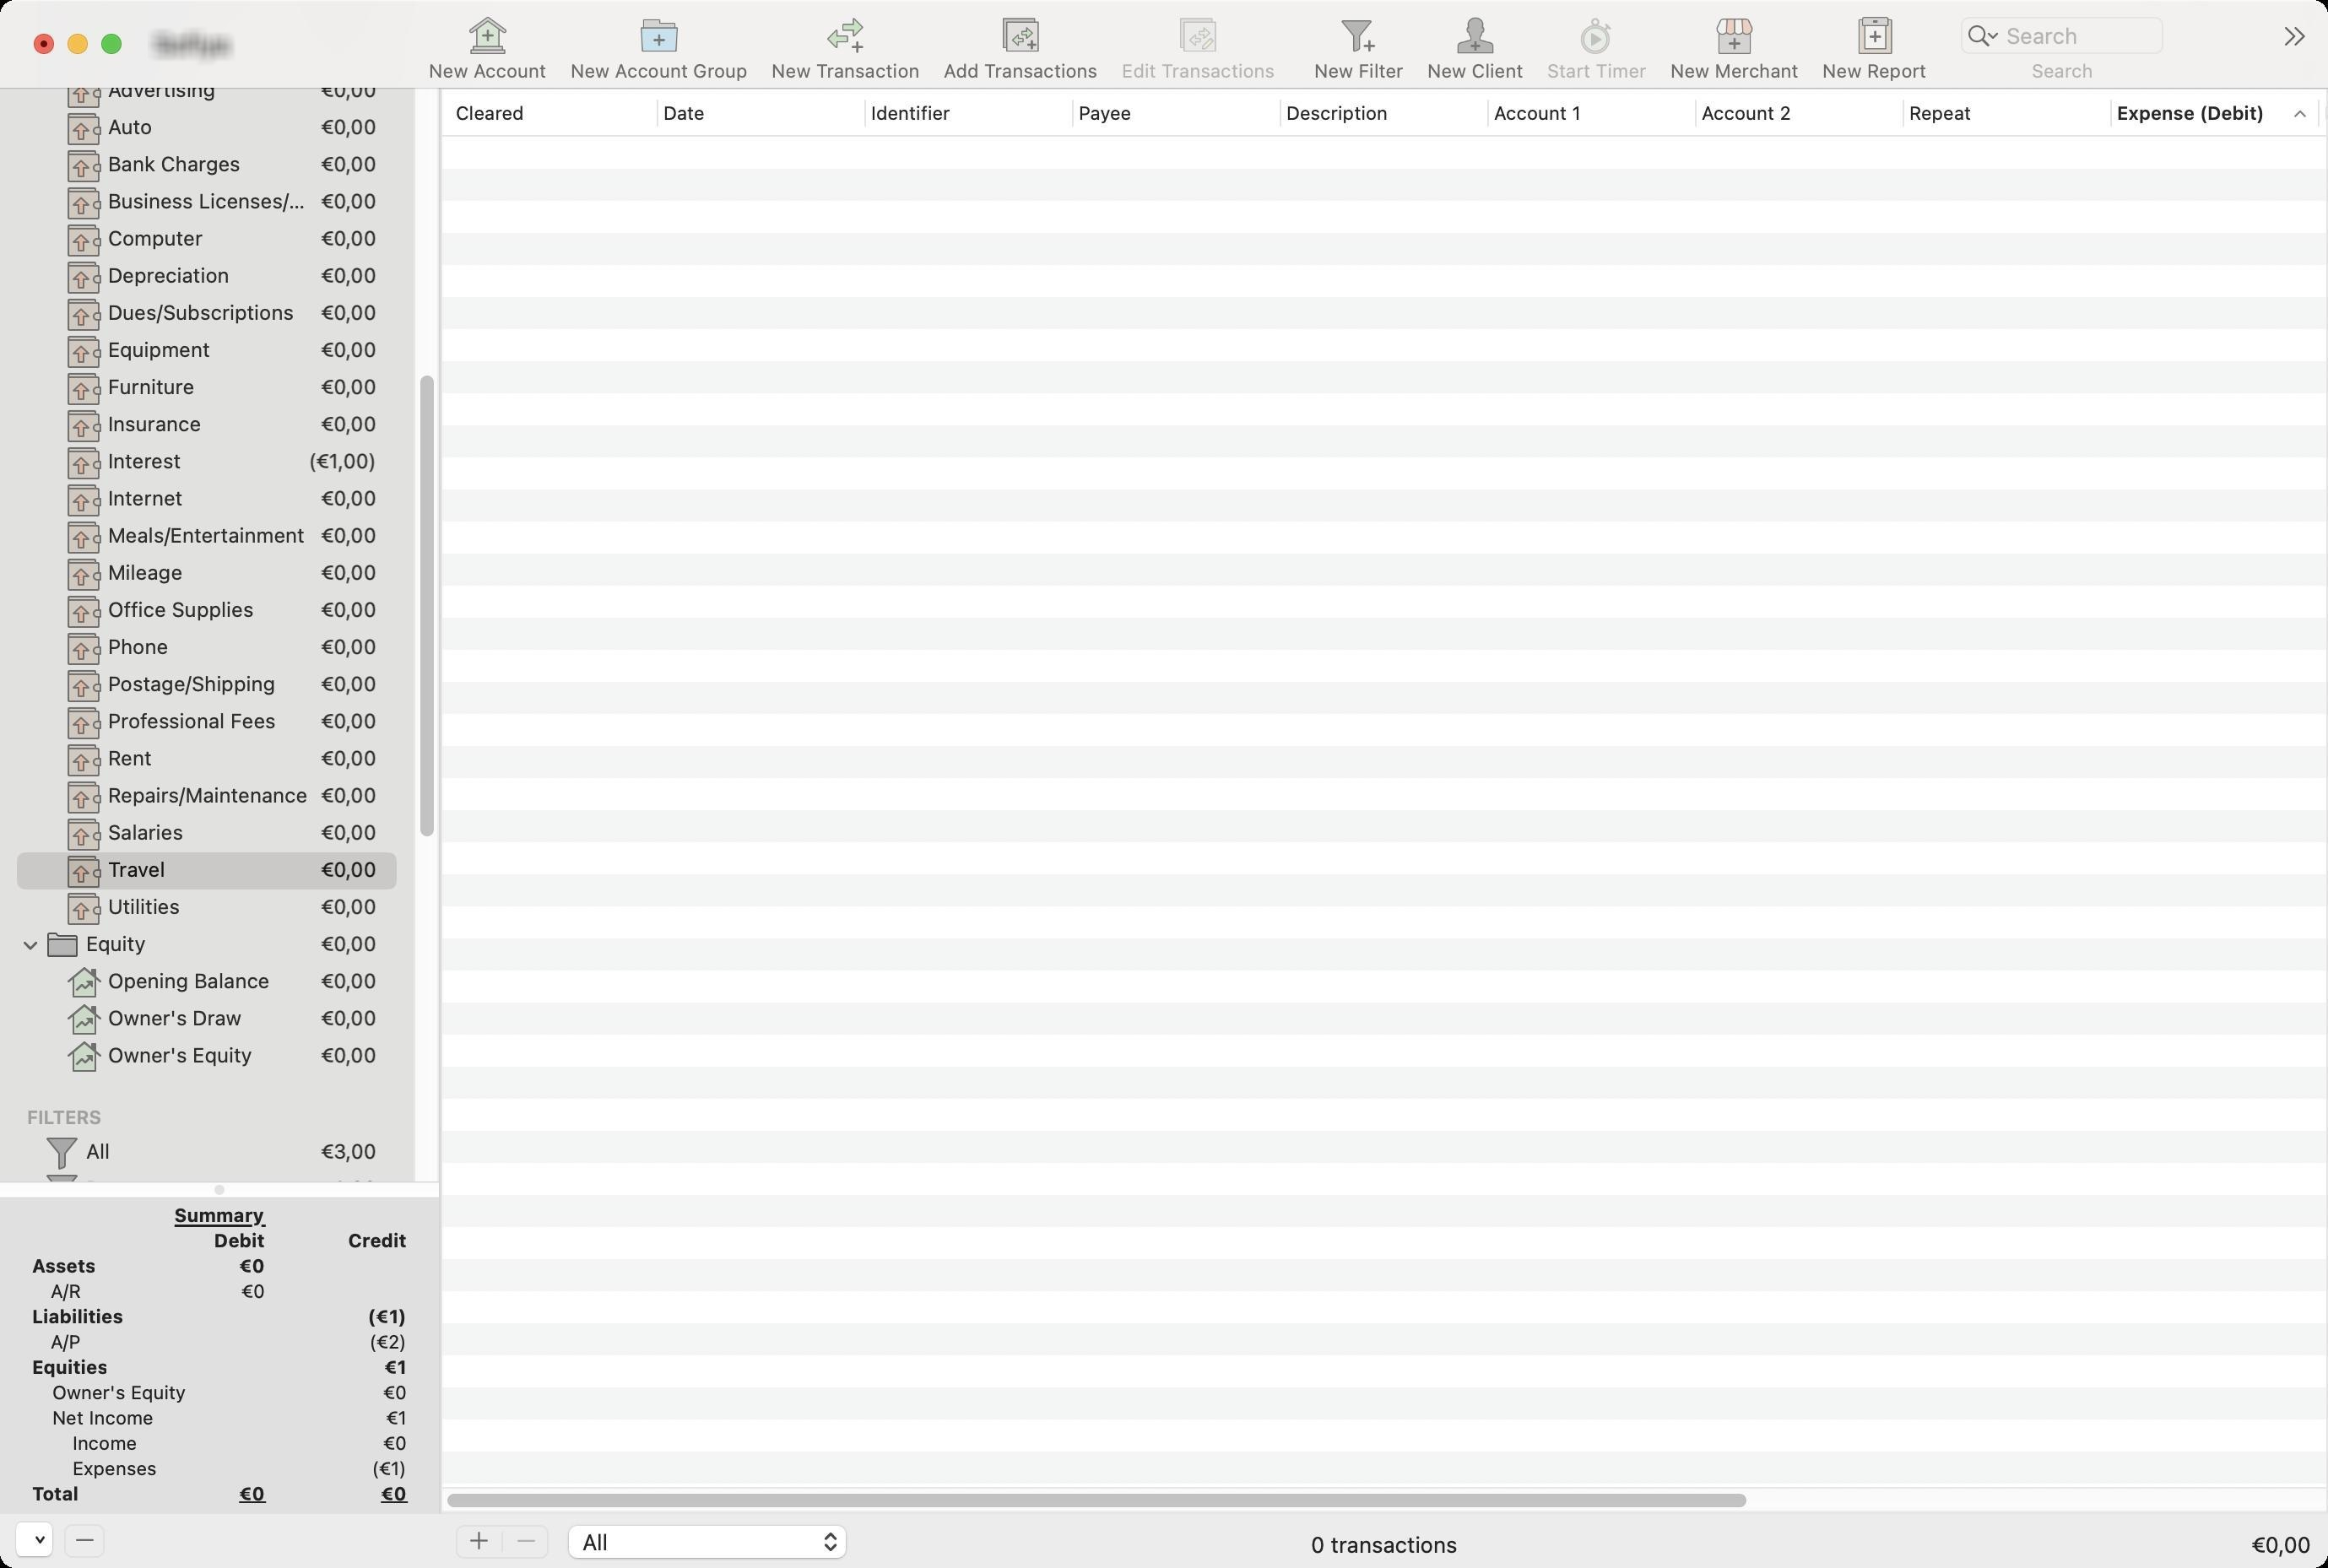
Accessibility tree:
{"name": "[name]", "role": "AXWindow", "description": null, "role_description": "standard window", "value": null, "position": "284.00;55.00", "size": "1379;929", "children": [{"name": "", "role": "AXMenuButton", "description": null, "role_description": "menu button", "value": null, "position": "8.00;901.00", "size": "26;25", "children": []}, {"name": "", "role": "AXButton", "description": "remove", "role_description": "button", "value": null, "position": "37.00;901.00", "size": "26;25", "children": []}, {"name": null, "role": "AXSplitGroup", "description": null, "role_description": "split group", "value": null, "position": "0.00;52.00", "size": "1379;845", "children": [{"name": null, "role": "AXSplitGroup", "description": null, "role_description": "split group", "value": null, "position": "0.00;52.00", "size": "260;845", "children": [{"name": null, "role": "AXScrollArea", "description": null, "role_description": "scroll area", "value": null, "position": "0.00;52.00", "size": "260;648", "children": [{"name": null, "role": "AXOutline", "description": null, "role_description": "outline", "value": null, "position": "0.00;-341.00", "size": "245;1515", "children": [{"name": null, "role": "AXRow", "description": null, "role_description": "outline row", "value": null, "position": "0.00;-331.00", "size": "245;22", "children": [{"name": null, "role": "AXCell", "description": null, "role_description": "cell", "value": null, "position": "10.00;-331.00", "size": "225;22", "children": [{"name": null, "role": "AXStaticText", "description": null, "role_description": "text", "value": "ACCOUNTS", "position": "14.00;-331.00", "size": "229;22", "children": []}]}]}, {"name": null, "role": "AXRow", "description": null, "role_description": "outline row", "value": null, "position": "0.00;-309.00", "size": "245;22", "children": [{"name": null, "role": "AXCell", "description": null, "role_description": "cell", "value": null, "position": "10.00;-309.00", "size": "225;22", "children": [{"name": null, "role": "AXImage", "description": "", "role_description": "image", "value": null, "position": "27.00;-308.00", "size": "20;20", "children": []}, {"name": null, "role": "AXStaticText", "description": null, "role_description": "text", "value": "Assets", "position": "49.00;-306.50", "size": "138;17", "children": []}, {"name": null, "role": "AXStaticText", "description": null, "role_description": "text", "value": "€0,00", "position": "187.14;-306.50", "size": "38;17", "children": []}, {"name": null, "role": "AXDisclosureTriangle", "description": null, "role_description": "disclosure triangle", "value": 1, "position": "12.00;-309.00", "size": "13;22", "children": []}]}]}, {"name": null, "role": "AXRow", "description": null, "role_description": "outline row", "value": null, "position": "0.00;-287.00", "size": "245;22", "children": [{"name": null, "role": "AXCell", "description": null, "role_description": "cell", "value": null, "position": "10.00;-287.00", "size": "225;22", "children": [{"name": null, "role": "AXImage", "description": "Bank", "role_description": "image", "value": null, "position": "40.00;-286.00", "size": "20;20", "children": []}, {"name": null, "role": "AXStaticText", "description": null, "role_description": "text", "value": "Chequing", "position": "62.00;-284.50", "size": "125;17", "children": []}, {"name": null, "role": "AXStaticText", "description": null, "role_description": "text", "value": "€0,00", "position": "187.14;-284.50", "size": "38;17", "children": []}]}]}, {"name": null, "role": "AXRow", "description": null, "role_description": "outline row", "value": null, "position": "0.00;-265.00", "size": "245;22", "children": [{"name": null, "role": "AXCell", "description": null, "role_description": "cell", "value": null, "position": "10.00;-265.00", "size": "225;22", "children": [{"name": null, "role": "AXImage", "description": "Bank", "role_description": "image", "value": null, "position": "40.00;-264.00", "size": "20;20", "children": []}, {"name": null, "role": "AXStaticText", "description": null, "role_description": "text", "value": "Savings", "position": "62.00;-262.50", "size": "125;17", "children": []}, {"name": null, "role": "AXStaticText", "description": null, "role_description": "text", "value": "€0,00", "position": "187.14;-262.50", "size": "38;17", "children": []}]}]}, {"name": null, "role": "AXRow", "description": null, "role_description": "outline row", "value": null, "position": "0.00;-243.00", "size": "245;22", "children": [{"name": null, "role": "AXCell", "description": null, "role_description": "cell", "value": null, "position": "10.00;-243.00", "size": "225;22", "children": [{"name": null, "role": "AXImage", "description": "Cash", "role_description": "image", "value": null, "position": "40.00;-242.00", "size": "20;20", "children": []}, {"name": null, "role": "AXStaticText", "description": null, "role_description": "text", "value": "Petty Cash", "position": "62.00;-240.50", "size": "125;17", "children": []}, {"name": null, "role": "AXStaticText", "description": null, "role_description": "text", "value": "€0,00", "position": "187.14;-240.50", "size": "38;17", "children": []}]}]}, {"name": null, "role": "AXRow", "description": null, "role_description": "outline row", "value": null, "position": "0.00;-221.00", "size": "245;22", "children": [{"name": null, "role": "AXCell", "description": null, "role_description": "cell", "value": null, "position": "10.00;-221.00", "size": "225;22", "children": [{"name": null, "role": "AXImage", "description": "FixedAsset", "role_description": "image", "value": null, "position": "40.00;-220.00", "size": "20;20", "children": []}, {"name": null, "role": "AXStaticText", "description": null, "role_description": "text", "value": "Fixed Assets", "position": "62.00;-218.50", "size": "125;17", "children": []}, {"name": null, "role": "AXStaticText", "description": null, "role_description": "text", "value": "€0,00", "position": "187.14;-218.50", "size": "38;17", "children": []}]}]}, {"name": null, "role": "AXRow", "description": null, "role_description": "outline row", "value": null, "position": "0.00;-199.00", "size": "245;22", "children": [{"name": null, "role": "AXCell", "description": null, "role_description": "cell", "value": null, "position": "10.00;-199.00", "size": "225;22", "children": [{"name": null, "role": "AXImage", "description": "AccountsReceivable", "role_description": "image", "value": null, "position": "40.00;-198.00", "size": "20;20", "children": []}, {"name": null, "role": "AXStaticText", "description": null, "role_description": "text", "value": "Accounts Receivable", "position": "62.00;-196.50", "size": "125;17", "children": []}, {"name": null, "role": "AXStaticText", "description": null, "role_description": "text", "value": "€0,00", "position": "187.14;-196.50", "size": "38;17", "children": []}]}]}, {"name": null, "role": "AXRow", "description": null, "role_description": "outline row", "value": null, "position": "0.00;-177.00", "size": "245;22", "children": [{"name": null, "role": "AXCell", "description": null, "role_description": "cell", "value": null, "position": "10.00;-177.00", "size": "225;22", "children": [{"name": null, "role": "AXImage", "description": "", "role_description": "image", "value": null, "position": "27.00;-176.00", "size": "20;20", "children": []}, {"name": null, "role": "AXStaticText", "description": null, "role_description": "text", "value": "Liabilities", "position": "49.00;-174.50", "size": "131;17", "children": []}, {"name": null, "role": "AXStaticText", "description": null, "role_description": "text", "value": "(€1,00)", "position": "179.79;-174.50", "size": "45;17", "children": []}, {"name": null, "role": "AXDisclosureTriangle", "description": null, "role_description": "disclosure triangle", "value": 1, "position": "12.00;-177.00", "size": "13;22", "children": []}]}]}, {"name": null, "role": "AXRow", "description": null, "role_description": "outline row", "value": null, "position": "0.00;-155.00", "size": "245;22", "children": [{"name": null, "role": "AXCell", "description": null, "role_description": "cell", "value": null, "position": "10.00;-155.00", "size": "225;22", "children": [{"name": null, "role": "AXImage", "description": "CreditCard", "role_description": "image", "value": null, "position": "40.00;-154.00", "size": "20;20", "children": []}, {"name": null, "role": "AXStaticText", "description": null, "role_description": "text", "value": "Credit Card", "position": "62.00;-152.50", "size": "127;17", "children": []}, {"name": null, "role": "AXStaticText", "description": null, "role_description": "text", "value": "€1,00", "position": "188.96;-152.50", "size": "36;17", "children": []}]}]}, {"name": null, "role": "AXRow", "description": null, "role_description": "outline row", "value": null, "position": "0.00;-133.00", "size": "245;22", "children": [{"name": null, "role": "AXCell", "description": null, "role_description": "cell", "value": null, "position": "10.00;-133.00", "size": "225;22", "children": [{"name": null, "role": "AXImage", "description": "Loan", "role_description": "image", "value": null, "position": "40.00;-132.00", "size": "20;20", "children": []}, {"name": null, "role": "AXStaticText", "description": null, "role_description": "text", "value": "Loan", "position": "62.00;-130.50", "size": "125;17", "children": []}, {"name": null, "role": "AXStaticText", "description": null, "role_description": "text", "value": "€0,00", "position": "187.14;-130.50", "size": "38;17", "children": []}]}]}, {"name": null, "role": "AXRow", "description": null, "role_description": "outline row", "value": null, "position": "0.00;-111.00", "size": "245;22", "children": [{"name": null, "role": "AXCell", "description": null, "role_description": "cell", "value": null, "position": "10.00;-111.00", "size": "225;22", "children": [{"name": null, "role": "AXImage", "description": "AccountsPayable", "role_description": "image", "value": null, "position": "40.00;-110.00", "size": "20;20", "children": []}, {"name": null, "role": "AXStaticText", "description": null, "role_description": "text", "value": "Accounts Payable", "position": "62.00;-108.50", "size": "116;17", "children": []}, {"name": null, "role": "AXStaticText", "description": null, "role_description": "text", "value": "(€2,00)", "position": "178.00;-108.50", "size": "47;17", "children": []}]}]}, {"name": null, "role": "AXRow", "description": null, "role_description": "outline row", "value": null, "position": "0.00;-89.00", "size": "245;22", "children": [{"name": null, "role": "AXCell", "description": null, "role_description": "cell", "value": null, "position": "10.00;-89.00", "size": "225;22", "children": [{"name": null, "role": "AXImage", "description": "Tax", "role_description": "image", "value": null, "position": "40.00;-88.00", "size": "20;20", "children": []}, {"name": null, "role": "AXStaticText", "description": null, "role_description": "text", "value": "Sales Tax", "position": "62.00;-86.50", "size": "125;17", "children": []}, {"name": null, "role": "AXStaticText", "description": null, "role_description": "text", "value": "€0,00", "position": "187.14;-86.50", "size": "38;17", "children": []}]}]}, {"name": null, "role": "AXRow", "description": null, "role_description": "outline row", "value": null, "position": "0.00;-67.00", "size": "245;22", "children": [{"name": null, "role": "AXCell", "description": null, "role_description": "cell", "value": null, "position": "10.00;-67.00", "size": "225;22", "children": [{"name": null, "role": "AXImage", "description": "Tax", "role_description": "image", "value": null, "position": "40.00;-66.00", "size": "20;20", "children": []}, {"name": null, "role": "AXStaticText", "description": null, "role_description": "text", "value": "Tax", "position": "62.00;-64.50", "size": "125;17", "children": []}, {"name": null, "role": "AXStaticText", "description": null, "role_description": "text", "value": "€0,00", "position": "187.14;-64.50", "size": "38;17", "children": []}]}]}, {"name": null, "role": "AXRow", "description": null, "role_description": "outline row", "value": null, "position": "0.00;-45.00", "size": "245;22", "children": [{"name": null, "role": "AXCell", "description": null, "role_description": "cell", "value": null, "position": "10.00;-45.00", "size": "225;22", "children": [{"name": null, "role": "AXImage", "description": "", "role_description": "image", "value": null, "position": "27.00;-44.00", "size": "20;20", "children": []}, {"name": null, "role": "AXStaticText", "description": null, "role_description": "text", "value": "Income", "position": "49.00;-42.50", "size": "138;17", "children": []}, {"name": null, "role": "AXStaticText", "description": null, "role_description": "text", "value": "€0,00", "position": "187.14;-42.50", "size": "38;17", "children": []}, {"name": null, "role": "AXDisclosureTriangle", "description": null, "role_description": "disclosure triangle", "value": 1, "position": "12.00;-45.00", "size": "13;22", "children": []}]}]}, {"name": null, "role": "AXRow", "description": null, "role_description": "outline row", "value": null, "position": "0.00;-23.00", "size": "245;22", "children": [{"name": null, "role": "AXCell", "description": null, "role_description": "cell", "value": null, "position": "10.00;-23.00", "size": "225;22", "children": [{"name": null, "role": "AXImage", "description": "Income", "role_description": "image", "value": null, "position": "40.00;-22.00", "size": "20;20", "children": []}, {"name": null, "role": "AXStaticText", "description": null, "role_description": "text", "value": "Sales", "position": "62.00;-20.50", "size": "125;17", "children": []}, {"name": null, "role": "AXStaticText", "description": null, "role_description": "text", "value": "€0,00", "position": "187.14;-20.50", "size": "38;17", "children": []}]}]}, {"name": null, "role": "AXRow", "description": null, "role_description": "outline row", "value": null, "position": "0.00;-1.00", "size": "245;22", "children": [{"name": null, "role": "AXCell", "description": null, "role_description": "cell", "value": null, "position": "10.00;-1.00", "size": "225;22", "children": [{"name": null, "role": "AXImage", "description": "Income", "role_description": "image", "value": null, "position": "40.00;0.00", "size": "20;20", "children": []}, {"name": null, "role": "AXStaticText", "description": null, "role_description": "text", "value": "Interest Income", "position": "62.00;1.50", "size": "125;17", "children": []}, {"name": null, "role": "AXStaticText", "description": null, "role_description": "text", "value": "€0,00", "position": "187.14;1.50", "size": "38;17", "children": []}]}]}, {"name": null, "role": "AXRow", "description": null, "role_description": "outline row", "value": null, "position": "0.00;21.00", "size": "245;22", "children": [{"name": null, "role": "AXCell", "description": null, "role_description": "cell", "value": null, "position": "10.00;21.00", "size": "225;22", "children": [{"name": null, "role": "AXImage", "description": "", "role_description": "image", "value": null, "position": "27.00;22.00", "size": "20;20", "children": []}, {"name": null, "role": "AXStaticText", "description": null, "role_description": "text", "value": "Expenses", "position": "49.00;23.50", "size": "131;17", "children": []}, {"name": null, "role": "AXStaticText", "description": null, "role_description": "text", "value": "(€1,00)", "position": "179.79;23.50", "size": "45;17", "children": []}, {"name": null, "role": "AXDisclosureTriangle", "description": null, "role_description": "disclosure triangle", "value": 1, "position": "12.00;21.00", "size": "13;22", "children": []}]}]}, {"name": null, "role": "AXRow", "description": null, "role_description": "outline row", "value": null, "position": "0.00;43.00", "size": "245;22", "children": [{"name": null, "role": "AXCell", "description": null, "role_description": "cell", "value": null, "position": "10.00;43.00", "size": "225;22", "children": [{"name": null, "role": "AXImage", "description": "Expense", "role_description": "image", "value": null, "position": "40.00;44.00", "size": "20;20", "children": []}, {"name": null, "role": "AXStaticText", "description": null, "role_description": "text", "value": "Advertising", "position": "62.00;45.50", "size": "125;17", "children": []}, {"name": null, "role": "AXStaticText", "description": null, "role_description": "text", "value": "€0,00", "position": "187.14;45.50", "size": "38;17", "children": []}]}]}, {"name": null, "role": "AXRow", "description": null, "role_description": "outline row", "value": null, "position": "0.00;65.00", "size": "245;22", "children": [{"name": null, "role": "AXCell", "description": null, "role_description": "cell", "value": null, "position": "10.00;65.00", "size": "225;22", "children": [{"name": null, "role": "AXImage", "description": "Expense", "role_description": "image", "value": null, "position": "40.00;66.00", "size": "20;20", "children": []}, {"name": null, "role": "AXStaticText", "description": null, "role_description": "text", "value": "Auto", "position": "62.00;67.50", "size": "125;17", "children": []}, {"name": null, "role": "AXStaticText", "description": null, "role_description": "text", "value": "€0,00", "position": "187.14;67.50", "size": "38;17", "children": []}]}]}, {"name": null, "role": "AXRow", "description": null, "role_description": "outline row", "value": null, "position": "0.00;87.00", "size": "245;22", "children": [{"name": null, "role": "AXCell", "description": null, "role_description": "cell", "value": null, "position": "10.00;87.00", "size": "225;22", "children": [{"name": null, "role": "AXImage", "description": "Expense", "role_description": "image", "value": null, "position": "40.00;88.00", "size": "20;20", "children": []}, {"name": null, "role": "AXStaticText", "description": null, "role_description": "text", "value": "Bank Charges", "position": "62.00;89.50", "size": "125;17", "children": []}, {"name": null, "role": "AXStaticText", "description": null, "role_description": "text", "value": "€0,00", "position": "187.14;89.50", "size": "38;17", "children": []}]}]}, {"name": null, "role": "AXRow", "description": null, "role_description": "outline row", "value": null, "position": "0.00;109.00", "size": "245;22", "children": [{"name": null, "role": "AXCell", "description": null, "role_description": "cell", "value": null, "position": "10.00;109.00", "size": "225;22", "children": [{"name": null, "role": "AXImage", "description": "Expense", "role_description": "image", "value": null, "position": "40.00;110.00", "size": "20;20", "children": []}, {"name": null, "role": "AXStaticText", "description": null, "role_description": "text", "value": "Business Licenses/Permits", "position": "62.00;111.50", "size": "125;17", "children": []}, {"name": null, "role": "AXStaticText", "description": null, "role_description": "text", "value": "€0,00", "position": "187.14;111.50", "size": "38;17", "children": []}]}]}, {"name": null, "role": "AXRow", "description": null, "role_description": "outline row", "value": null, "position": "0.00;131.00", "size": "245;22", "children": [{"name": null, "role": "AXCell", "description": null, "role_description": "cell", "value": null, "position": "10.00;131.00", "size": "225;22", "children": [{"name": null, "role": "AXImage", "description": "Expense", "role_description": "image", "value": null, "position": "40.00;132.00", "size": "20;20", "children": []}, {"name": null, "role": "AXStaticText", "description": null, "role_description": "text", "value": "Computer", "position": "62.00;133.50", "size": "125;17", "children": []}, {"name": null, "role": "AXStaticText", "description": null, "role_description": "text", "value": "€0,00", "position": "187.14;133.50", "size": "38;17", "children": []}]}]}, {"name": null, "role": "AXRow", "description": null, "role_description": "outline row", "value": null, "position": "0.00;153.00", "size": "245;22", "children": [{"name": null, "role": "AXCell", "description": null, "role_description": "cell", "value": null, "position": "10.00;153.00", "size": "225;22", "children": [{"name": null, "role": "AXImage", "description": "Expense", "role_description": "image", "value": null, "position": "40.00;154.00", "size": "20;20", "children": []}, {"name": null, "role": "AXStaticText", "description": null, "role_description": "text", "value": "Depreciation", "position": "62.00;155.50", "size": "125;17", "children": []}, {"name": null, "role": "AXStaticText", "description": null, "role_description": "text", "value": "€0,00", "position": "187.14;155.50", "size": "38;17", "children": []}]}]}, {"name": null, "role": "AXRow", "description": null, "role_description": "outline row", "value": null, "position": "0.00;175.00", "size": "245;22", "children": [{"name": null, "role": "AXCell", "description": null, "role_description": "cell", "value": null, "position": "10.00;175.00", "size": "225;22", "children": [{"name": null, "role": "AXImage", "description": "Expense", "role_description": "image", "value": null, "position": "40.00;176.00", "size": "20;20", "children": []}, {"name": null, "role": "AXStaticText", "description": null, "role_description": "text", "value": "Dues/Subscriptions", "position": "62.00;177.50", "size": "125;17", "children": []}, {"name": null, "role": "AXStaticText", "description": null, "role_description": "text", "value": "€0,00", "position": "187.14;177.50", "size": "38;17", "children": []}]}]}, {"name": null, "role": "AXRow", "description": null, "role_description": "outline row", "value": null, "position": "0.00;197.00", "size": "245;22", "children": [{"name": null, "role": "AXCell", "description": null, "role_description": "cell", "value": null, "position": "10.00;197.00", "size": "225;22", "children": [{"name": null, "role": "AXImage", "description": "Expense", "role_description": "image", "value": null, "position": "40.00;198.00", "size": "20;20", "children": []}, {"name": null, "role": "AXStaticText", "description": null, "role_description": "text", "value": "Equipment", "position": "62.00;199.50", "size": "125;17", "children": []}, {"name": null, "role": "AXStaticText", "description": null, "role_description": "text", "value": "€0,00", "position": "187.14;199.50", "size": "38;17", "children": []}]}]}, {"name": null, "role": "AXRow", "description": null, "role_description": "outline row", "value": null, "position": "0.00;219.00", "size": "245;22", "children": [{"name": null, "role": "AXCell", "description": null, "role_description": "cell", "value": null, "position": "10.00;219.00", "size": "225;22", "children": [{"name": null, "role": "AXImage", "description": "Expense", "role_description": "image", "value": null, "position": "40.00;220.00", "size": "20;20", "children": []}, {"name": null, "role": "AXStaticText", "description": null, "role_description": "text", "value": "Furniture", "position": "62.00;221.50", "size": "125;17", "children": []}, {"name": null, "role": "AXStaticText", "description": null, "role_description": "text", "value": "€0,00", "position": "187.14;221.50", "size": "38;17", "children": []}]}]}, {"name": null, "role": "AXRow", "description": null, "role_description": "outline row", "value": null, "position": "0.00;241.00", "size": "245;22", "children": [{"name": null, "role": "AXCell", "description": null, "role_description": "cell", "value": null, "position": "10.00;241.00", "size": "225;22", "children": [{"name": null, "role": "AXImage", "description": "Expense", "role_description": "image", "value": null, "position": "40.00;242.00", "size": "20;20", "children": []}, {"name": null, "role": "AXStaticText", "description": null, "role_description": "text", "value": "Insurance", "position": "62.00;243.50", "size": "125;17", "children": []}, {"name": null, "role": "AXStaticText", "description": null, "role_description": "text", "value": "€0,00", "position": "187.14;243.50", "size": "38;17", "children": []}]}]}, {"name": null, "role": "AXRow", "description": null, "role_description": "outline row", "value": null, "position": "0.00;263.00", "size": "245;22", "children": [{"name": null, "role": "AXCell", "description": null, "role_description": "cell", "value": null, "position": "10.00;263.00", "size": "225;22", "children": [{"name": null, "role": "AXImage", "description": "Expense", "role_description": "image", "value": null, "position": "40.00;264.00", "size": "20;20", "children": []}, {"name": null, "role": "AXStaticText", "description": null, "role_description": "text", "value": "Interest", "position": "62.00;265.50", "size": "118;17", "children": []}, {"name": null, "role": "AXStaticText", "description": null, "role_description": "text", "value": "(€1,00)", "position": "179.79;265.50", "size": "45;17", "children": []}]}]}, {"name": null, "role": "AXRow", "description": null, "role_description": "outline row", "value": null, "position": "0.00;285.00", "size": "245;22", "children": [{"name": null, "role": "AXCell", "description": null, "role_description": "cell", "value": null, "position": "10.00;285.00", "size": "225;22", "children": [{"name": null, "role": "AXImage", "description": "Expense", "role_description": "image", "value": null, "position": "40.00;286.00", "size": "20;20", "children": []}, {"name": null, "role": "AXStaticText", "description": null, "role_description": "text", "value": "Internet", "position": "62.00;287.50", "size": "125;17", "children": []}, {"name": null, "role": "AXStaticText", "description": null, "role_description": "text", "value": "€0,00", "position": "187.14;287.50", "size": "38;17", "children": []}]}]}, {"name": null, "role": "AXRow", "description": null, "role_description": "outline row", "value": null, "position": "0.00;307.00", "size": "245;22", "children": [{"name": null, "role": "AXCell", "description": null, "role_description": "cell", "value": null, "position": "10.00;307.00", "size": "225;22", "children": [{"name": null, "role": "AXImage", "description": "Expense", "role_description": "image", "value": null, "position": "40.00;308.00", "size": "20;20", "children": []}, {"name": null, "role": "AXStaticText", "description": null, "role_description": "text", "value": "Meals/Entertainment", "position": "62.00;309.50", "size": "125;17", "children": []}, {"name": null, "role": "AXStaticText", "description": null, "role_description": "text", "value": "€0,00", "position": "187.14;309.50", "size": "38;17", "children": []}]}]}, {"name": null, "role": "AXRow", "description": null, "role_description": "outline row", "value": null, "position": "0.00;329.00", "size": "245;22", "children": [{"name": null, "role": "AXCell", "description": null, "role_description": "cell", "value": null, "position": "10.00;329.00", "size": "225;22", "children": [{"name": null, "role": "AXImage", "description": "Expense", "role_description": "image", "value": null, "position": "40.00;330.00", "size": "20;20", "children": []}, {"name": null, "role": "AXStaticText", "description": null, "role_description": "text", "value": "Mileage", "position": "62.00;331.50", "size": "125;17", "children": []}, {"name": null, "role": "AXStaticText", "description": null, "role_description": "text", "value": "€0,00", "position": "187.14;331.50", "size": "38;17", "children": []}]}]}, {"name": null, "role": "AXRow", "description": null, "role_description": "outline row", "value": null, "position": "0.00;351.00", "size": "245;22", "children": [{"name": null, "role": "AXCell", "description": null, "role_description": "cell", "value": null, "position": "10.00;351.00", "size": "225;22", "children": [{"name": null, "role": "AXImage", "description": "Expense", "role_description": "image", "value": null, "position": "40.00;352.00", "size": "20;20", "children": []}, {"name": null, "role": "AXStaticText", "description": null, "role_description": "text", "value": "Office Supplies", "position": "62.00;353.50", "size": "125;17", "children": []}, {"name": null, "role": "AXStaticText", "description": null, "role_description": "text", "value": "€0,00", "position": "187.14;353.50", "size": "38;17", "children": []}]}]}, {"name": null, "role": "AXRow", "description": null, "role_description": "outline row", "value": null, "position": "0.00;373.00", "size": "245;22", "children": [{"name": null, "role": "AXCell", "description": null, "role_description": "cell", "value": null, "position": "10.00;373.00", "size": "225;22", "children": [{"name": null, "role": "AXImage", "description": "Expense", "role_description": "image", "value": null, "position": "40.00;374.00", "size": "20;20", "children": []}, {"name": null, "role": "AXStaticText", "description": null, "role_description": "text", "value": "Phone", "position": "62.00;375.50", "size": "125;17", "children": []}, {"name": null, "role": "AXStaticText", "description": null, "role_description": "text", "value": "€0,00", "position": "187.14;375.50", "size": "38;17", "children": []}]}]}, {"name": null, "role": "AXRow", "description": null, "role_description": "outline row", "value": null, "position": "0.00;395.00", "size": "245;22", "children": [{"name": null, "role": "AXCell", "description": null, "role_description": "cell", "value": null, "position": "10.00;395.00", "size": "225;22", "children": [{"name": null, "role": "AXImage", "description": "Expense", "role_description": "image", "value": null, "position": "40.00;396.00", "size": "20;20", "children": []}, {"name": null, "role": "AXStaticText", "description": null, "role_description": "text", "value": "Postage/Shipping", "position": "62.00;397.50", "size": "125;17", "children": []}, {"name": null, "role": "AXStaticText", "description": null, "role_description": "text", "value": "€0,00", "position": "187.14;397.50", "size": "38;17", "children": []}]}]}, {"name": null, "role": "AXRow", "description": null, "role_description": "outline row", "value": null, "position": "0.00;417.00", "size": "245;22", "children": [{"name": null, "role": "AXCell", "description": null, "role_description": "cell", "value": null, "position": "10.00;417.00", "size": "225;22", "children": [{"name": null, "role": "AXImage", "description": "Expense", "role_description": "image", "value": null, "position": "40.00;418.00", "size": "20;20", "children": []}, {"name": null, "role": "AXStaticText", "description": null, "role_description": "text", "value": "Professional Fees", "position": "62.00;419.50", "size": "125;17", "children": []}, {"name": null, "role": "AXStaticText", "description": null, "role_description": "text", "value": "€0,00", "position": "187.14;419.50", "size": "38;17", "children": []}]}]}, {"name": null, "role": "AXRow", "description": null, "role_description": "outline row", "value": null, "position": "0.00;439.00", "size": "245;22", "children": [{"name": null, "role": "AXCell", "description": null, "role_description": "cell", "value": null, "position": "10.00;439.00", "size": "225;22", "children": [{"name": null, "role": "AXImage", "description": "Expense", "role_description": "image", "value": null, "position": "40.00;440.00", "size": "20;20", "children": []}, {"name": null, "role": "AXStaticText", "description": null, "role_description": "text", "value": "Rent", "position": "62.00;441.50", "size": "125;17", "children": []}, {"name": null, "role": "AXStaticText", "description": null, "role_description": "text", "value": "€0,00", "position": "187.14;441.50", "size": "38;17", "children": []}]}]}, {"name": null, "role": "AXRow", "description": null, "role_description": "outline row", "value": null, "position": "0.00;461.00", "size": "245;22", "children": [{"name": null, "role": "AXCell", "description": null, "role_description": "cell", "value": null, "position": "10.00;461.00", "size": "225;22", "children": [{"name": null, "role": "AXImage", "description": "Expense", "role_description": "image", "value": null, "position": "40.00;462.00", "size": "20;20", "children": []}, {"name": null, "role": "AXStaticText", "description": null, "role_description": "text", "value": "Repairs/Maintenance", "position": "62.00;463.50", "size": "125;17", "children": []}, {"name": null, "role": "AXStaticText", "description": null, "role_description": "text", "value": "€0,00", "position": "187.14;463.50", "size": "38;17", "children": []}]}]}, {"name": null, "role": "AXRow", "description": null, "role_description": "outline row", "value": null, "position": "0.00;483.00", "size": "245;22", "children": [{"name": null, "role": "AXCell", "description": null, "role_description": "cell", "value": null, "position": "10.00;483.00", "size": "225;22", "children": [{"name": null, "role": "AXImage", "description": "Expense", "role_description": "image", "value": null, "position": "40.00;484.00", "size": "20;20", "children": []}, {"name": null, "role": "AXStaticText", "description": null, "role_description": "text", "value": "Salaries", "position": "62.00;485.50", "size": "125;17", "children": []}, {"name": null, "role": "AXStaticText", "description": null, "role_description": "text", "value": "€0,00", "position": "187.14;485.50", "size": "38;17", "children": []}]}]}, {"name": null, "role": "AXRow", "description": null, "role_description": "outline row", "value": null, "position": "0.00;505.00", "size": "245;22", "children": [{"name": null, "role": "AXCell", "description": null, "role_description": "cell", "value": null, "position": "10.00;505.00", "size": "225;22", "children": [{"name": null, "role": "AXImage", "description": "Expense", "role_description": "image", "value": null, "position": "40.00;506.00", "size": "20;20", "children": []}, {"name": null, "role": "AXStaticText", "description": null, "role_description": "text", "value": "Travel", "position": "62.00;507.50", "size": "125;17", "children": []}, {"name": null, "role": "AXStaticText", "description": null, "role_description": "text", "value": "€0,00", "position": "187.14;507.50", "size": "38;17", "children": []}]}]}, {"name": null, "role": "AXRow", "description": null, "role_description": "outline row", "value": null, "position": "0.00;527.00", "size": "245;22", "children": [{"name": null, "role": "AXCell", "description": null, "role_description": "cell", "value": null, "position": "10.00;527.00", "size": "225;22", "children": [{"name": null, "role": "AXImage", "description": "Expense", "role_description": "image", "value": null, "position": "40.00;528.00", "size": "20;20", "children": []}, {"name": null, "role": "AXStaticText", "description": null, "role_description": "text", "value": "Utilities", "position": "62.00;529.50", "size": "125;17", "children": []}, {"name": null, "role": "AXStaticText", "description": null, "role_description": "text", "value": "€0,00", "position": "187.14;529.50", "size": "38;17", "children": []}]}]}, {"name": null, "role": "AXRow", "description": null, "role_description": "outline row", "value": null, "position": "0.00;549.00", "size": "245;22", "children": [{"name": null, "role": "AXCell", "description": null, "role_description": "cell", "value": null, "position": "10.00;549.00", "size": "225;22", "children": [{"name": null, "role": "AXImage", "description": "", "role_description": "image", "value": null, "position": "27.00;550.00", "size": "20;20", "children": []}, {"name": null, "role": "AXStaticText", "description": null, "role_description": "text", "value": "Equity", "position": "49.00;551.50", "size": "138;17", "children": []}, {"name": null, "role": "AXStaticText", "description": null, "role_description": "text", "value": "€0,00", "position": "187.14;551.50", "size": "38;17", "children": []}, {"name": null, "role": "AXDisclosureTriangle", "description": null, "role_description": "disclosure triangle", "value": 1, "position": "12.00;549.00", "size": "13;22", "children": []}]}]}, {"name": null, "role": "AXRow", "description": null, "role_description": "outline row", "value": null, "position": "0.00;571.00", "size": "245;22", "children": [{"name": null, "role": "AXCell", "description": null, "role_description": "cell", "value": null, "position": "10.00;571.00", "size": "225;22", "children": [{"name": null, "role": "AXImage", "description": "Equity", "role_description": "image", "value": null, "position": "40.00;572.00", "size": "20;20", "children": []}, {"name": null, "role": "AXStaticText", "description": null, "role_description": "text", "value": "Opening Balance", "position": "62.00;573.50", "size": "125;17", "children": []}, {"name": null, "role": "AXStaticText", "description": null, "role_description": "text", "value": "€0,00", "position": "187.14;573.50", "size": "38;17", "children": []}]}]}, {"name": null, "role": "AXRow", "description": null, "role_description": "outline row", "value": null, "position": "0.00;593.00", "size": "245;22", "children": [{"name": null, "role": "AXCell", "description": null, "role_description": "cell", "value": null, "position": "10.00;593.00", "size": "225;22", "children": [{"name": null, "role": "AXImage", "description": "Equity", "role_description": "image", "value": null, "position": "40.00;594.00", "size": "20;20", "children": []}, {"name": null, "role": "AXStaticText", "description": null, "role_description": "text", "value": "Owner's Draw", "position": "62.00;595.50", "size": "125;17", "children": []}, {"name": null, "role": "AXStaticText", "description": null, "role_description": "text", "value": "€0,00", "position": "187.14;595.50", "size": "38;17", "children": []}]}]}, {"name": null, "role": "AXRow", "description": null, "role_description": "outline row", "value": null, "position": "0.00;615.00", "size": "245;22", "children": [{"name": null, "role": "AXCell", "description": null, "role_description": "cell", "value": null, "position": "10.00;615.00", "size": "225;22", "children": [{"name": null, "role": "AXImage", "description": "Equity", "role_description": "image", "value": null, "position": "40.00;616.00", "size": "20;20", "children": []}, {"name": null, "role": "AXStaticText", "description": null, "role_description": "text", "value": "Owner's Equity", "position": "62.00;617.50", "size": "125;17", "children": []}, {"name": null, "role": "AXStaticText", "description": null, "role_description": "text", "value": "€0,00", "position": "187.14;617.50", "size": "38;17", "children": []}]}]}, {"name": null, "role": "AXRow", "description": null, "role_description": "outline row", "value": null, "position": "0.00;650.00", "size": "245;22", "children": [{"name": null, "role": "AXCell", "description": null, "role_description": "cell", "value": null, "position": "10.00;650.00", "size": "225;22", "children": [{"name": null, "role": "AXStaticText", "description": null, "role_description": "text", "value": "FILTERS", "position": "14.00;650.00", "size": "229;22", "children": []}]}]}, {"name": null, "role": "AXRow", "description": null, "role_description": "outline row", "value": null, "position": "0.00;672.00", "size": "245;22", "children": [{"name": null, "role": "AXCell", "description": null, "role_description": "cell", "value": null, "position": "10.00;672.00", "size": "225;22", "children": [{"name": null, "role": "AXImage", "description": "Filter", "role_description": "image", "value": null, "position": "27.00;673.00", "size": "20;20", "children": []}, {"name": null, "role": "AXStaticText", "description": null, "role_description": "text", "value": "All", "position": "49.00;674.50", "size": "138;17", "children": []}, {"name": null, "role": "AXStaticText", "description": null, "role_description": "text", "value": "€3,00", "position": "187.12;674.50", "size": "38;17", "children": []}]}]}, {"name": null, "role": "AXRow", "description": null, "role_description": "outline row", "value": null, "position": "0.00;694.00", "size": "245;22", "children": [{"name": null, "role": "AXCell", "description": null, "role_description": "cell", "value": null, "position": "10.00;694.00", "size": "225;22", "children": [{"name": null, "role": "AXImage", "description": "Filter", "role_description": "image", "value": null, "position": "27.00;695.00", "size": "20;20", "children": []}, {"name": null, "role": "AXStaticText", "description": null, "role_description": "text", "value": "Recent", "position": "49.00;696.50", "size": "138;17", "children": []}, {"name": null, "role": "AXStaticText", "description": null, "role_description": "text", "value": "€3,00", "position": "187.12;696.50", "size": "38;17", "children": []}]}]}, {"name": null, "role": "AXRow", "description": null, "role_description": "outline row", "value": null, "position": "0.00;716.00", "size": "245;22", "children": [{"name": null, "role": "AXCell", "description": null, "role_description": "cell", "value": null, "position": "10.00;716.00", "size": "225;22", "children": [{"name": null, "role": "AXImage", "description": "Filter", "role_description": "image", "value": null, "position": "27.00;717.00", "size": "20;20", "children": []}, {"name": null, "role": "AXStaticText", "description": null, "role_description": "text", "value": "Recently Modified", "position": "49.00;718.50", "size": "138;17", "children": []}, {"name": null, "role": "AXStaticText", "description": null, "role_description": "text", "value": "€3,00", "position": "187.12;718.50", "size": "38;17", "children": []}]}]}, {"name": null, "role": "AXRow", "description": null, "role_description": "outline row", "value": null, "position": "0.00;738.00", "size": "245;22", "children": [{"name": null, "role": "AXCell", "description": null, "role_description": "cell", "value": null, "position": "10.00;738.00", "size": "225;22", "children": [{"name": null, "role": "AXImage", "description": "Filter", "role_description": "image", "value": null, "position": "27.00;739.00", "size": "20;20", "children": []}, {"name": null, "role": "AXStaticText", "description": null, "role_description": "text", "value": "Repeating", "position": "49.00;740.50", "size": "138;17", "children": []}, {"name": null, "role": "AXStaticText", "description": null, "role_description": "text", "value": "€2,00", "position": "187.16;740.50", "size": "38;17", "children": []}]}]}, {"name": null, "role": "AXRow", "description": null, "role_description": "outline row", "value": null, "position": "0.00;773.00", "size": "245;22", "children": [{"name": null, "role": "AXCell", "description": null, "role_description": "cell", "value": null, "position": "10.00;773.00", "size": "225;22", "children": [{"name": null, "role": "AXStaticText", "description": null, "role_description": "text", "value": "CLIENTS", "position": "14.00;773.00", "size": "229;22", "children": []}]}]}, {"name": null, "role": "AXRow", "description": null, "role_description": "outline row", "value": null, "position": "0.00;808.00", "size": "245;22", "children": [{"name": null, "role": "AXCell", "description": null, "role_description": "cell", "value": null, "position": "10.00;808.00", "size": "225;22", "children": [{"name": null, "role": "AXStaticText", "description": null, "role_description": "text", "value": "MERCHANTS", "position": "14.00;808.00", "size": "229;22", "children": []}]}]}, {"name": null, "role": "AXRow", "description": null, "role_description": "outline row", "value": null, "position": "0.00;830.00", "size": "245;22", "children": [{"name": null, "role": "AXCell", "description": null, "role_description": "cell", "value": null, "position": "10.00;830.00", "size": "225;22", "children": [{"name": null, "role": "AXImage", "description": "Merchant", "role_description": "image", "value": null, "position": "27.00;831.00", "size": "20;20", "children": []}, {"name": null, "role": "AXStaticText", "description": null, "role_description": "text", "value": "Shop 1", "position": "49.00;832.50", "size": "129;17", "children": []}, {"name": null, "role": "AXStaticText", "description": null, "role_description": "text", "value": "(€2,00)", "position": "178.00;832.50", "size": "47;17", "children": []}]}]}, {"name": null, "role": "AXRow", "description": null, "role_description": "outline row", "value": null, "position": "0.00;865.00", "size": "245;22", "children": [{"name": null, "role": "AXCell", "description": null, "role_description": "cell", "value": null, "position": "10.00;865.00", "size": "225;22", "children": [{"name": null, "role": "AXStaticText", "description": null, "role_description": "text", "value": "REPORTS", "position": "14.00;865.00", "size": "229;22", "children": []}]}]}, {"name": null, "role": "AXRow", "description": null, "role_description": "outline row", "value": null, "position": "0.00;887.00", "size": "245;22", "children": [{"name": null, "role": "AXCell", "description": null, "role_description": "cell", "value": null, "position": "10.00;887.00", "size": "225;22", "children": [{"name": null, "role": "AXImage", "description": "Report", "role_description": "image", "value": null, "position": "27.00;888.00", "size": "20;20", "children": []}, {"name": null, "role": "AXStaticText", "description": null, "role_description": "text", "value": "Balance Sheet", "position": "49.00;889.50", "size": "171;17", "children": []}, {"name": null, "role": "AXStaticText", "description": null, "role_description": "text", "value": "", "position": "220.00;889.50", "size": "5;17", "children": []}]}]}, {"name": null, "role": "AXRow", "description": null, "role_description": "outline row", "value": null, "position": "0.00;909.00", "size": "245;22", "children": [{"name": null, "role": "AXCell", "description": null, "role_description": "cell", "value": null, "position": "10.00;909.00", "size": "225;22", "children": [{"name": null, "role": "AXImage", "description": "Report", "role_description": "image", "value": null, "position": "27.00;910.00", "size": "20;20", "children": []}, {"name": null, "role": "AXStaticText", "description": null, "role_description": "text", "value": "Income", "position": "49.00;911.50", "size": "171;17", "children": []}, {"name": null, "role": "AXStaticText", "description": null, "role_description": "text", "value": "", "position": "220.00;911.50", "size": "5;17", "children": []}]}]}, {"name": null, "role": "AXRow", "description": null, "role_description": "outline row", "value": null, "position": "0.00;931.00", "size": "245;22", "children": [{"name": null, "role": "AXCell", "description": null, "role_description": "cell", "value": null, "position": "10.00;931.00", "size": "225;22", "children": [{"name": null, "role": "AXImage", "description": "Report", "role_description": "image", "value": null, "position": "27.00;932.00", "size": "20;20", "children": []}, {"name": null, "role": "AXStaticText", "description": null, "role_description": "text", "value": "Cash Flow", "position": "49.00;933.50", "size": "171;17", "children": []}, {"name": null, "role": "AXStaticText", "description": null, "role_description": "text", "value": "", "position": "220.00;933.50", "size": "5;17", "children": []}]}]}, {"name": null, "role": "AXRow", "description": null, "role_description": "outline row", "value": null, "position": "0.00;953.00", "size": "245;22", "children": [{"name": null, "role": "AXCell", "description": null, "role_description": "cell", "value": null, "position": "10.00;953.00", "size": "225;22", "children": [{"name": null, "role": "AXImage", "description": "Report", "role_description": "image", "value": null, "position": "27.00;954.00", "size": "20;20", "children": []}, {"name": null, "role": "AXStaticText", "description": null, "role_description": "text", "value": "Equity", "position": "49.00;955.50", "size": "171;17", "children": []}, {"name": null, "role": "AXStaticText", "description": null, "role_description": "text", "value": "", "position": "220.00;955.50", "size": "5;17", "children": []}]}]}, {"name": null, "role": "AXRow", "description": null, "role_description": "outline row", "value": null, "position": "0.00;975.00", "size": "245;22", "children": [{"name": null, "role": "AXCell", "description": null, "role_description": "cell", "value": null, "position": "10.00;975.00", "size": "225;22", "children": [{"name": null, "role": "AXImage", "description": "Report", "role_description": "image", "value": null, "position": "27.00;976.00", "size": "20;20", "children": []}, {"name": null, "role": "AXStaticText", "description": null, "role_description": "text", "value": "Trial Balance", "position": "49.00;977.50", "size": "171;17", "children": []}, {"name": null, "role": "AXStaticText", "description": null, "role_description": "text", "value": "", "position": "220.00;977.50", "size": "5;17", "children": []}]}]}, {"name": null, "role": "AXRow", "description": null, "role_description": "outline row", "value": null, "position": "0.00;1010.00", "size": "245;22", "children": [{"name": null, "role": "AXCell", "description": null, "role_description": "cell", "value": null, "position": "10.00;1010.00", "size": "225;22", "children": [{"name": null, "role": "AXStaticText", "description": null, "role_description": "text", "value": "MANAGE", "position": "14.00;1010.00", "size": "229;22", "children": []}]}]}, {"name": null, "role": "AXRow", "description": null, "role_description": "outline row", "value": null, "position": "0.00;1032.00", "size": "245;22", "children": [{"name": null, "role": "AXCell", "description": null, "role_description": "cell", "value": null, "position": "10.00;1032.00", "size": "225;22", "children": [{"name": null, "role": "AXImage", "description": "Autofill", "role_description": "image", "value": null, "position": "27.00;1033.00", "size": "20;20", "children": []}, {"name": null, "role": "AXStaticText", "description": null, "role_description": "text", "value": "Autofill", "position": "49.00;1034.50", "size": "153;17", "children": []}, {"name": null, "role": "AXStaticText", "description": null, "role_description": "text", "value": "Off", "position": "202.06;1034.50", "size": "23;17", "children": []}]}]}, {"name": null, "role": "AXRow", "description": null, "role_description": "outline row", "value": null, "position": "0.00;1054.00", "size": "245;22", "children": [{"name": null, "role": "AXCell", "description": null, "role_description": "cell", "value": null, "position": "10.00;1054.00", "size": "225;22", "children": [{"name": null, "role": "AXImage", "description": "Budget", "role_description": "image", "value": null, "position": "27.00;1055.00", "size": "20;20", "children": []}, {"name": null, "role": "AXStaticText", "description": null, "role_description": "text", "value": "Budget", "position": "49.00;1056.50", "size": "153;17", "children": []}, {"name": null, "role": "AXStaticText", "description": null, "role_description": "text", "value": "Off", "position": "202.06;1056.50", "size": "23;17", "children": []}]}]}, {"name": null, "role": "AXRow", "description": null, "role_description": "outline row", "value": null, "position": "0.00;1076.00", "size": "245;22", "children": [{"name": null, "role": "AXCell", "description": null, "role_description": "cell", "value": null, "position": "10.00;1076.00", "size": "225;22", "children": [{"name": null, "role": "AXImage", "description": "Fields", "role_description": "image", "value": null, "position": "27.00;1077.00", "size": "20;20", "children": []}, {"name": null, "role": "AXStaticText", "description": null, "role_description": "text", "value": "Fields", "position": "49.00;1078.50", "size": "158;17", "children": []}, {"name": null, "role": "AXStaticText", "description": null, "role_description": "text", "value": "18", "position": "206.77;1078.50", "size": "18;17", "children": []}]}]}, {"name": null, "role": "AXRow", "description": null, "role_description": "outline row", "value": null, "position": "0.00;1098.00", "size": "245;22", "children": [{"name": null, "role": "AXCell", "description": null, "role_description": "cell", "value": null, "position": "10.00;1098.00", "size": "225;22", "children": [{"name": null, "role": "AXImage", "description": "Repeats", "role_description": "image", "value": null, "position": "27.00;1099.00", "size": "20;20", "children": []}, {"name": null, "role": "AXStaticText", "description": null, "role_description": "text", "value": "Repeats", "position": "49.00;1100.50", "size": "164;17", "children": []}, {"name": null, "role": "AXStaticText", "description": null, "role_description": "text", "value": "2", "position": "212.76;1100.50", "size": "12;17", "children": []}]}]}, {"name": null, "role": "AXRow", "description": null, "role_description": "outline row", "value": null, "position": "0.00;1120.00", "size": "245;22", "children": [{"name": null, "role": "AXCell", "description": null, "role_description": "cell", "value": null, "position": "10.00;1120.00", "size": "225;22", "children": [{"name": null, "role": "AXImage", "description": "Units", "role_description": "image", "value": null, "position": "27.00;1121.00", "size": "20;20", "children": []}, {"name": null, "role": "AXStaticText", "description": null, "role_description": "text", "value": "Units", "position": "49.00;1122.50", "size": "152;17", "children": []}, {"name": null, "role": "AXStaticText", "description": null, "role_description": "text", "value": "161", "position": "201.23;1122.50", "size": "24;17", "children": []}]}]}, {"name": null, "role": "AXRow", "description": null, "role_description": "outline row", "value": null, "position": "0.00;1142.00", "size": "245;22", "children": [{"name": null, "role": "AXCell", "description": null, "role_description": "cell", "value": null, "position": "10.00;1142.00", "size": "225;22", "children": [{"name": null, "role": "AXImage", "description": "Values", "role_description": "image", "value": null, "position": "27.00;1143.00", "size": "20;20", "children": []}, {"name": null, "role": "AXStaticText", "description": null, "role_description": "text", "value": "Values", "position": "49.00;1144.50", "size": "164;17", "children": []}, {"name": null, "role": "AXStaticText", "description": null, "role_description": "text", "value": "7", "position": "213.17;1144.50", "size": "12;17", "children": []}]}]}, {"name": null, "role": "AXColumn", "description": null, "role_description": "column", "value": null, "position": "10.00;-341.00", "size": "225;1515", "children": []}]}, {"name": null, "role": "AXScrollBar", "description": null, "role_description": "scroll bar", "value": 0.4532871972318339, "position": "245.00;52.00", "size": "15;648", "children": [{"name": null, "role": "AXValueIndicator", "description": null, "role_description": "value indicator", "value": 0.4532871972318339, "position": "245.00;221.50", "size": "15;275", "children": []}, {"name": null, "role": "AXButton", "description": null, "role_description": "increment arrow button", "value": null, "position": "245.00;52.00", "size": "0;0", "children": []}, {"name": null, "role": "AXButton", "description": null, "role_description": "decrement arrow button", "value": null, "position": "245.00;52.00", "size": "0;0", "children": []}, {"name": null, "role": "AXButton", "description": null, "role_description": "increment page button", "value": null, "position": "245.00;497.00", "size": "15;203", "children": []}, {"name": null, "role": "AXButton", "description": null, "role_description": "decrement page button", "value": null, "position": "245.00;52.00", "size": "15;169", "children": []}]}]}, {"name": null, "role": "AXSplitter", "description": null, "role_description": "splitter", "value": 648.0, "position": "0.00;700.00", "size": "260;10", "children": []}, {"name": null, "role": "AXStaticText", "description": null, "role_description": "text", "value": "Summary", "position": "17.00;713.00", "size": "226;14", "children": []}, {"name": null, "role": "AXStaticText", "description": null, "role_description": "text", "value": "Assets", "position": "17.00;743.00", "size": "39;14", "children": []}, {"name": null, "role": "AXStaticText", "description": null, "role_description": "text", "value": "Liabilities", "position": "17.00;773.00", "size": "60;14", "children": []}, {"name": null, "role": "AXStaticText", "description": null, "role_description": "text", "value": "Equities", "position": "17.00;803.00", "size": "46;14", "children": []}, {"name": null, "role": "AXStaticText", "description": null, "role_description": "text", "value": "Net Income", "position": "29.00;833.00", "size": "65;14", "children": []}, {"name": null, "role": "AXStaticText", "description": null, "role_description": "text", "value": "Owner's Equity", "position": "29.00;818.00", "size": "100;14", "children": []}, {"name": null, "role": "AXStaticText", "description": null, "role_description": "text", "value": "Income", "position": "41.00;848.00", "size": "46;14", "children": []}, {"name": null, "role": "AXStaticText", "description": null, "role_description": "text", "value": "€0", "position": "131.00;848.00", "size": "112;14", "children": []}, {"name": null, "role": "AXStaticText", "description": null, "role_description": "text", "value": "Expenses", "position": "41.00;863.00", "size": "54;14", "children": []}, {"name": null, "role": "AXStaticText", "description": null, "role_description": "text", "value": "(€1)", "position": "131.00;863.00", "size": "112;14", "children": []}, {"name": null, "role": "AXStaticText", "description": null, "role_description": "text", "value": "€0", "position": "64.00;743.00", "size": "95;14", "children": []}, {"name": null, "role": "AXStaticText", "description": null, "role_description": "text", "value": "€1", "position": "153.00;803.00", "size": "90;14", "children": []}, {"name": null, "role": "AXStaticText", "description": null, "role_description": "text", "value": "€0", "position": "131.00;818.00", "size": "112;14", "children": []}, {"name": null, "role": "AXStaticText", "description": null, "role_description": "text", "value": "€1", "position": "131.00;833.00", "size": "112;14", "children": []}, {"name": null, "role": "AXStaticText", "description": null, "role_description": "text", "value": "Debit", "position": "120.00;728.00", "size": "39;14", "children": []}, {"name": null, "role": "AXStaticText", "description": null, "role_description": "text", "value": "Credit", "position": "204.00;728.00", "size": "39;14", "children": []}, {"name": null, "role": "AXStaticText", "description": null, "role_description": "text", "value": "Total", "position": "17.00;878.00", "size": "34;14", "children": []}, {"name": null, "role": "AXStaticText", "description": null, "role_description": "text", "value": "€0", "position": "153.00;878.00", "size": "90;14", "children": []}, {"name": null, "role": "AXStaticText", "description": null, "role_description": "text", "value": "€0", "position": "69.00;878.00", "size": "90;14", "children": []}, {"name": null, "role": "AXStaticText", "description": null, "role_description": "text", "value": "A/R", "position": "28.00;758.00", "size": "24;14", "children": []}, {"name": null, "role": "AXStaticText", "description": null, "role_description": "text", "value": "€0", "position": "64.00;758.00", "size": "95;14", "children": []}, {"name": null, "role": "AXStaticText", "description": null, "role_description": "text", "value": "A/P", "position": "28.00;788.00", "size": "24;14", "children": []}, {"name": null, "role": "AXStaticText", "description": null, "role_description": "text", "value": "(€2)", "position": "153.00;788.00", "size": "90;14", "children": []}, {"name": null, "role": "AXStaticText", "description": null, "role_description": "text", "value": "(€1)", "position": "153.00;773.00", "size": "90;14", "children": []}]}, {"name": null, "role": "AXSplitter", "description": null, "role_description": "splitter", "value": 260.0, "position": "260.00;52.00", "size": "1;845", "children": []}, {"name": null, "role": "AXScrollArea", "description": null, "role_description": "scroll area", "value": null, "position": "261.00;52.00", "size": "1118;845", "children": [{"name": null, "role": "AXTable", "description": null, "role_description": "table", "value": null, "position": "262.00;81.00", "size": "1608;800", "children": [{"name": null, "role": "AXColumn", "description": null, "role_description": "column", "value": null, "position": "262.00;81.00", "size": "128;800", "children": []}, {"name": null, "role": "AXColumn", "description": null, "role_description": "column", "value": null, "position": "390.00;81.00", "size": "123;800", "children": []}, {"name": null, "role": "AXColumn", "description": null, "role_description": "column", "value": null, "position": "513.00;81.00", "size": "123;800", "children": []}, {"name": null, "role": "AXColumn", "description": null, "role_description": "column", "value": null, "position": "636.00;81.00", "size": "123;800", "children": []}, {"name": null, "role": "AXColumn", "description": null, "role_description": "column", "value": null, "position": "759.00;81.00", "size": "123;800", "children": []}, {"name": null, "role": "AXColumn", "description": null, "role_description": "column", "value": null, "position": "882.00;81.00", "size": "123;800", "children": []}, {"name": null, "role": "AXColumn", "description": null, "role_description": "column", "value": null, "position": "1005.00;81.00", "size": "123;800", "children": []}, {"name": null, "role": "AXColumn", "description": null, "role_description": "column", "value": null, "position": "1128.00;81.00", "size": "123;800", "children": []}, {"name": null, "role": "AXColumn", "description": null, "role_description": "column", "value": null, "position": "1251.00;81.00", "size": "123;800", "children": []}, {"name": null, "role": "AXColumn", "description": null, "role_description": "column", "value": null, "position": "1374.00;81.00", "size": "123;800", "children": []}, {"name": null, "role": "AXColumn", "description": null, "role_description": "column", "value": null, "position": "1497.00;81.00", "size": "123;800", "children": []}, {"name": null, "role": "AXColumn", "description": null, "role_description": "column", "value": null, "position": "1620.00;81.00", "size": "123;800", "children": []}, {"name": null, "role": "AXColumn", "description": null, "role_description": "column", "value": null, "position": "1743.00;81.00", "size": "127;800", "children": []}, {"name": null, "role": "AXGroup", "description": null, "role_description": "group", "value": null, "position": "262.00;53.00", "size": "1608;28", "children": [{"name": "Cleared", "role": "AXButton", "description": null, "role_description": "sort button", "value": null, "position": "262.00;53.00", "size": "128;28", "children": []}, {"name": "Date", "role": "AXButton", "description": null, "role_description": "sort button", "value": null, "position": "390.00;53.00", "size": "123;28", "children": []}, {"name": "Identifier", "role": "AXButton", "description": null, "role_description": "sort button", "value": null, "position": "513.00;53.00", "size": "123;28", "children": []}, {"name": "Payee", "role": "AXButton", "description": null, "role_description": "sort button", "value": null, "position": "636.00;53.00", "size": "123;28", "children": []}, {"name": "Description", "role": "AXButton", "description": null, "role_description": "sort button", "value": null, "position": "759.00;53.00", "size": "123;28", "children": []}, {"name": "Account_1", "role": "AXButton", "description": null, "role_description": "sort button", "value": null, "position": "882.00;53.00", "size": "123;28", "children": []}, {"name": "Account_2", "role": "AXButton", "description": null, "role_description": "sort button", "value": null, "position": "1005.00;53.00", "size": "123;28", "children": []}, {"name": "Repeat", "role": "AXButton", "description": null, "role_description": "sort button", "value": null, "position": "1128.00;53.00", "size": "123;28", "children": []}, {"name": "Expense_(Debit)", "role": "AXButton", "description": null, "role_description": "sort button", "value": null, "position": "1251.00;53.00", "size": "123;28", "children": []}, {"name": "Rebate_(Credit)", "role": "AXButton", "description": null, "role_description": "sort button", "value": null, "position": "1374.00;53.00", "size": "123;28", "children": []}, {"name": "Balance", "role": "AXButton", "description": null, "role_description": "sort button", "value": null, "position": "1497.00;53.00", "size": "123;28", "children": []}, {"name": "Field", "role": "AXButton", "description": null, "role_description": "sort button", "value": null, "position": "1620.00;53.00", "size": "123;28", "children": []}, {"name": "Notes", "role": "AXButton", "description": null, "role_description": "sort button", "value": null, "position": "1743.00;53.00", "size": "127;28", "children": []}]}]}, {"name": null, "role": "AXScrollBar", "description": null, "role_description": "scroll bar", "value": 0.0, "position": "262.00;881.00", "size": "1116;15", "children": [{"name": null, "role": "AXValueIndicator", "description": null, "role_description": "value indicator", "value": 0.0, "position": "264.00;881.00", "size": "772;15", "children": []}, {"name": null, "role": "AXButton", "description": null, "role_description": "increment arrow button", "value": null, "position": "262.00;881.00", "size": "0;0", "children": []}, {"name": null, "role": "AXButton", "description": null, "role_description": "decrement arrow button", "value": null, "position": "262.00;881.00", "size": "0;0", "children": []}, {"name": null, "role": "AXButton", "description": null, "role_description": "increment page button", "value": null, "position": "1036.00;881.00", "size": "342;15", "children": []}, {"name": null, "role": "AXButton", "description": null, "role_description": "decrement page button", "value": null, "position": "262.00;881.00", "size": "2;15", "children": []}]}]}]}, {"name": null, "role": "AXStaticText", "description": null, "role_description": "text", "value": "€0,00", "position": "1171.00;907.00", "size": "200;17", "children": []}, {"name": null, "role": "AXStaticText", "description": null, "role_description": "text", "value": "0 transactions", "position": "720.00;907.00", "size": "200;17", "children": []}, {"name": null, "role": "AXGroup", "description": null, "role_description": "group", "value": null, "position": "269.00;902.50", "size": "57;23", "children": [{"name": null, "role": "AXButton", "description": "add", "role_description": "button", "value": null, "position": "269.00;902.50", "size": "29;23", "children": []}, {"name": null, "role": "AXButton", "description": "remove", "role_description": "button", "value": null, "position": "298.00;902.50", "size": "28;23", "children": []}]}, {"name": null, "role": "AXPopUpButton", "description": null, "role_description": "pop up button", "value": "All", "position": "334.00;901.00", "size": "170;26", "children": []}, {"name": null, "role": "AXToolbar", "description": null, "role_description": "toolbar", "value": null, "position": "0.00;0.00", "size": "1379;52", "children": [{"name": "New_Account", "role": "AXButton", "description": null, "role_description": "button", "value": null, "position": "247.00;0.00", "size": "84;52", "children": []}, {"name": "New_Account_Group", "role": "AXButton", "description": null, "role_description": "button", "value": null, "position": "331.00;0.00", "size": "119;52", "children": []}, {"name": "New_Transaction", "role": "AXButton", "description": null, "role_description": "button", "value": null, "position": "450.00;0.00", "size": "102;52", "children": []}, {"name": "Add_Transactions", "role": "AXButton", "description": null, "role_description": "button", "value": null, "position": "552.00;0.00", "size": "106;52", "children": []}, {"name": "Edit_Transactions", "role": "AXButton", "description": null, "role_description": "button", "value": null, "position": "657.50;0.00", "size": "105;52", "children": []}, {"name": "New_Filter", "role": "AXButton", "description": null, "role_description": "button", "value": null, "position": "771.50;0.00", "size": "67;52", "children": []}, {"name": "New_Client", "role": "AXButton", "description": null, "role_description": "button", "value": null, "position": "838.50;0.00", "size": "71;52", "children": []}, {"name": "Start_Timer", "role": "AXButton", "description": null, "role_description": "button", "value": null, "position": "909.50;0.00", "size": "73;52", "children": []}, {"name": "New_Merchant", "role": "AXButton", "description": null, "role_description": "button", "value": null, "position": "982.50;0.00", "size": "90;52", "children": []}, {"name": "New_Report", "role": "AXButton", "description": null, "role_description": "button", "value": null, "position": "1072.50;0.00", "size": "76;52", "children": []}, {"name": null, "role": "AXGroup", "description": null, "role_description": "group", "value": null, "position": "1157.50;0.00", "size": "128;52", "children": [{"name": null, "role": "AXTextField", "description": null, "role_description": "search text field", "value": "", "position": "1160.50;9.00", "size": "122;25", "children": [{"name": "", "role": "AXButton", "description": "search", "role_description": "button", "value": null, "position": "1162.50;10.00", "size": "25;22", "children": []}]}, {"name": null, "role": "AXStaticText", "description": null, "role_description": "text", "value": "Search", "position": "1199.50;35.00", "size": "44;14", "children": []}]}, {"name": null, "role": "AXPopUpButton", "description": "more toolbar items", "role_description": "pop up button", "value": null, "position": "1344.00;14.00", "size": "26;14", "children": []}]}, {"name": null, "role": "AXButton", "description": null, "role_description": "close button", "value": null, "position": "19.00;18.00", "size": "14;16", "children": []}, {"name": null, "role": "AXButton", "description": null, "role_description": "full screen button", "value": null, "position": "59.00;18.00", "size": "14;16", "children": [{"name": null, "role": "AXGroup", "description": null, "role_description": "group", "value": null, "position": "59.00;18.00", "size": "14;16", "children": [{"name": null, "role": "AXGroup", "description": null, "role_description": "group", "value": null, "position": "59.00;18.00", "size": "14;16", "children": []}]}]}, {"name": null, "role": "AXButton", "description": null, "role_description": "minimize button", "value": null, "position": "39.00;18.00", "size": "14;16", "children": []}, {"name": null, "role": "AXStaticText", "description": null, "role_description": "text", "value": "[name]", "position": "87.00;0.00", "size": "160;52", "children": []}]}